Question: I'm trying to bind a collection of 'Videogame' objects to my ListBox and I'm getting this error despite following the <URL> example.

'''
<Grid>
<Grid.Resources>
//Error is fired here.
<src:Videogames x:Key="videogames" />
'''
Here is my Videogame class:
'''
using System;
using System.Collections.Generic;
using System.Linq;
using System.Text;
using System.Collections.ObjectModel;
namespace UpcomingGames
{
public class Videogame
{
public string Name { get; set; }
public string ReleaseDate { get; set; }
public string Synopsis { get; set; }
public string Developer { get; set; }
}
public class Videogames : ObservableCollection<Videogame>
{
public Videogames()
{
Add(new Videogame {
Name = "Fire Emblem",
ReleaseDate = "20/4/2011",
Developer = "Rockstar Games",
Synopsis = @"Lorem ipsum dolor...",
});
Add(new Videogame {
Name = "Fire Emblem",
ReleaseDate = "20/4/2011",
Developer = "Rockstar Games",
Synopsis = @"Lorem ipsum dolor...",
});
Add(new Videogame{
Name = "Fire Emblem",
ReleaseDate = "20/4/2011",
Developer = "Rockstar Games",
Synopsis = @"Lorem ipsum dolor...",
});
}
}
}
'''
What might I be doing wrong and what can I do to solve this?
I haven't manually added any namespaces because the MSDN article didn't show me that. Is this something I need to do? Anyways, here's the current state of the XAML.
'''
<Window x:Class="UpcomingGames.MainWindow"
xmlns="http://schemas.microsoft.com/winfx/2006/xaml/presentation"
xmlns:x="http://schemas.microsoft.com/winfx/2006/xaml"
Title="MainWindow" Height="286" Width="199">
'''
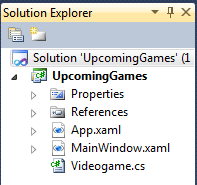
Answer: This will do for you -
'''
<Window x:Class="UpcomingGames.MainWindow"
xmlns="http://schemas.microsoft.com/winfx/2006/xaml/presentation"
xmlns:x="http://schemas.microsoft.com/winfx/2006/xaml"
xmlns:src="clr-namespace:UpcomingGames"
Title="MainWindow" Height="286" Width="199">
'''
And for the error you report in the above post, just remove the assembly attribute from your namespace declaration.